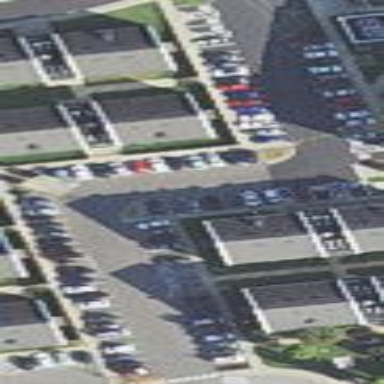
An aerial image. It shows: Parking area with asphalt surface designated for bus park and ride.